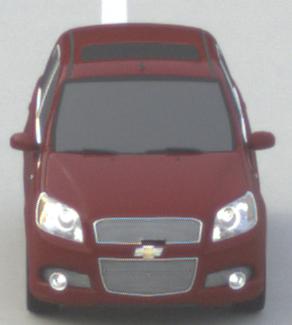
Make: Chevrolet
Model: Aveo 1.2
Detailed model: Aveo
Model produced from: 2008/06
Model produced until: 2011/01
Doors: 3
Color: red
Road condition: dry road
Daytime: morning or afternoon
Contrast: low contrast